Brain MRI, t1w sequence, axial 2D slice.
Patient: age 28, sex F, weight 95 kg, height 1.95 m
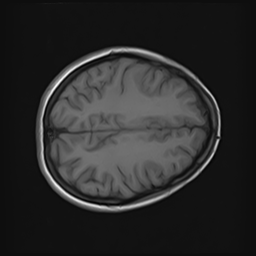